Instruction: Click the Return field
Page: home
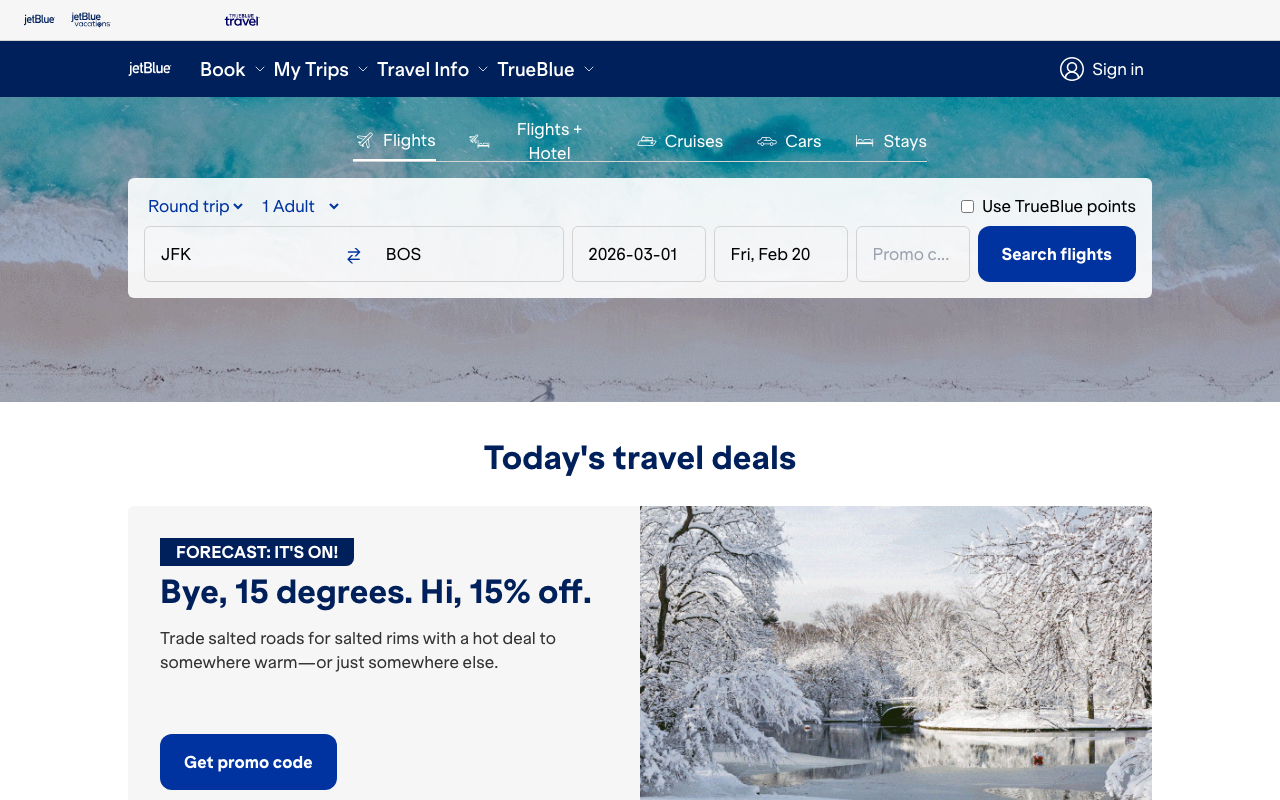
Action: click